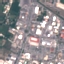
Land use / land cover: Industrial